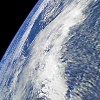
Label: cloud